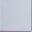
Piece: xx